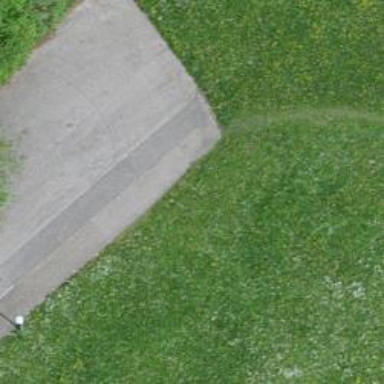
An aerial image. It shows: Turning circle on the road.